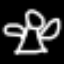
Label: angel